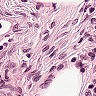
Metastatic tissue present: no